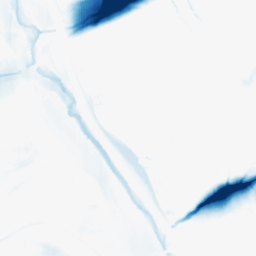
Category: morphological
Decomposition family: morphological_ellipse
Decomposition parameters: operation: closing
width: 50
height: 10
Upsampling method: bilinear
Upsampling parameters: scale: 8
Upsampling scale: 8